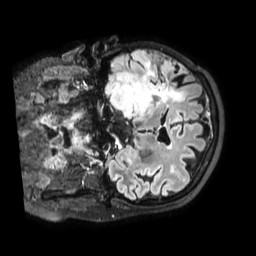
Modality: FLAIR
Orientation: coronal
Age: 35
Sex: male
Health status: ill
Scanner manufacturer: philips
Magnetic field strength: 3 T
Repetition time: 4.8 s
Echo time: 0.34 s